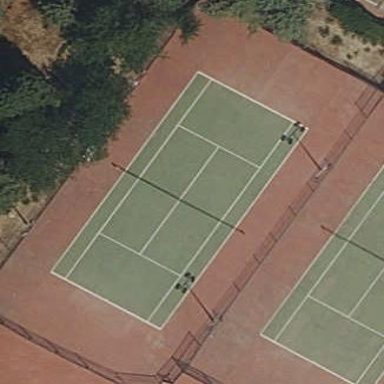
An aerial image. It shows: Tennis court on pitch designated for leisure land.